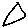
Label: triangle